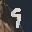
Label: 9